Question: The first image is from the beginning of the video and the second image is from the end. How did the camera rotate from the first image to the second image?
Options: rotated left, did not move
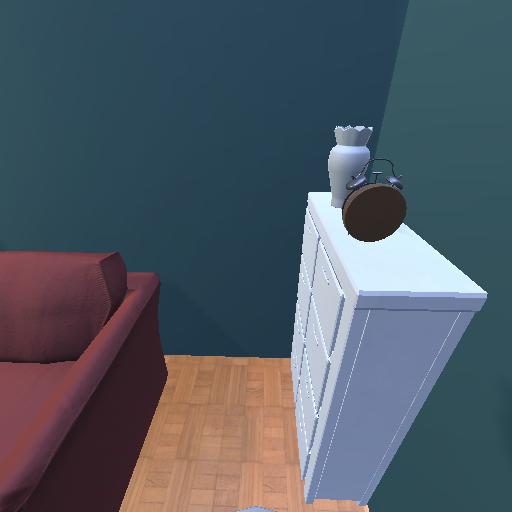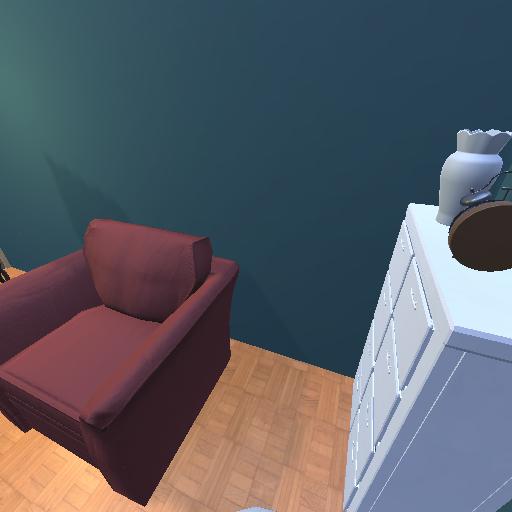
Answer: rotated left